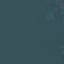
Land use / land cover class: SeaLake